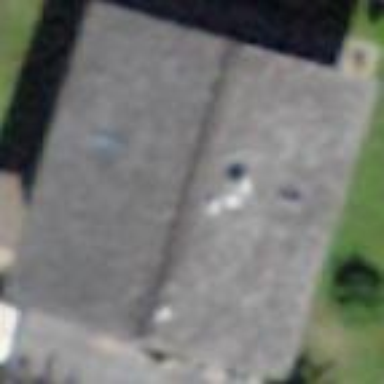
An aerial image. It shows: Simple and straightforward house.